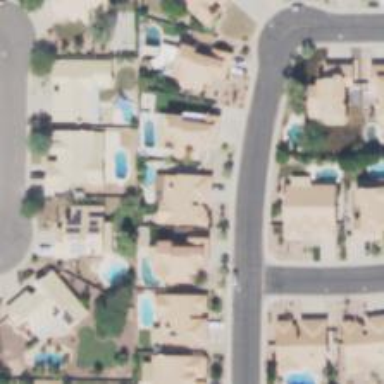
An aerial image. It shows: Outdoor swimming pool in leisure land area.